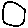
Label: circle